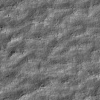
Atmospheric dust classification: not_dusty